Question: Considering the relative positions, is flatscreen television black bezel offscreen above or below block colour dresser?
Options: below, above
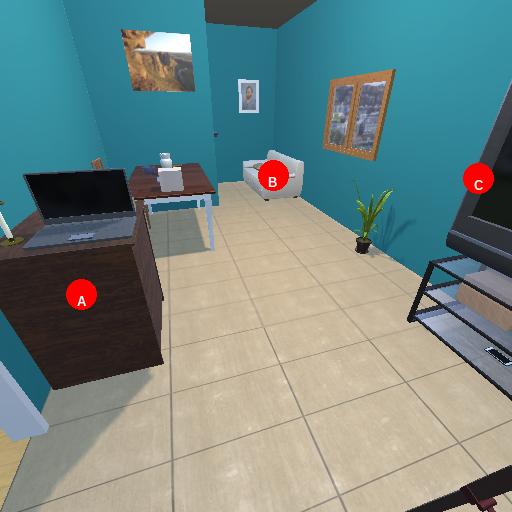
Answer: below